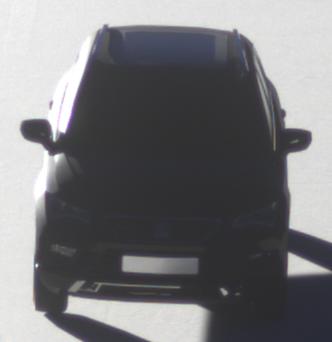
Make: SEAT
Model: Ateca 1.0 TSI Ecomotive
Detailed model: Ateca (5FP)
Model produced from: 2016/08
Model produced until: 2018/08
Doors: 5
Color: black
Road condition: dry road
Daytime: sunrise or sunset
Contrast: high contrast